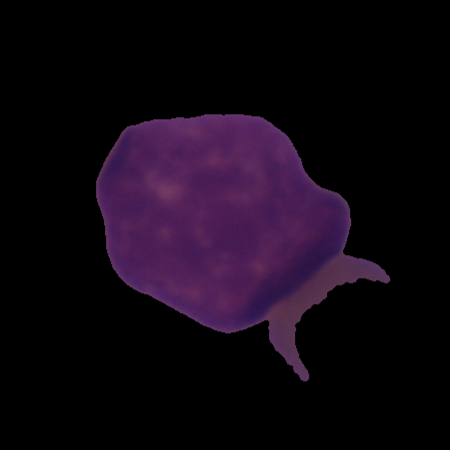
Label: cancer